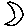
Label: moon